Aerial crown-view tile of a tropical tree (Barro Colorado Island, Panama), acquired 20250818:
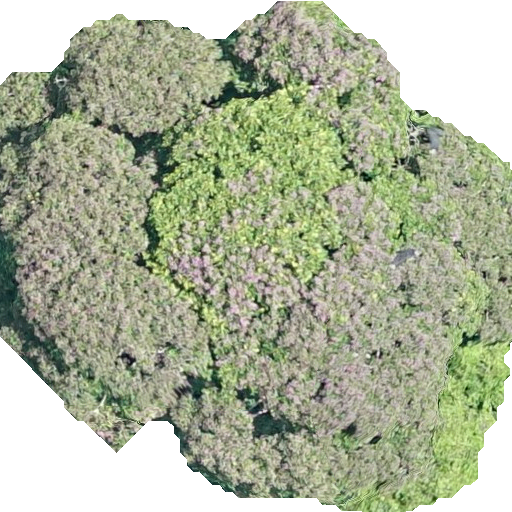
Species: Dipteryx oleifera
GBIF accepted scientific name: Dipteryx oleifera
Crown area: 311.147 m²